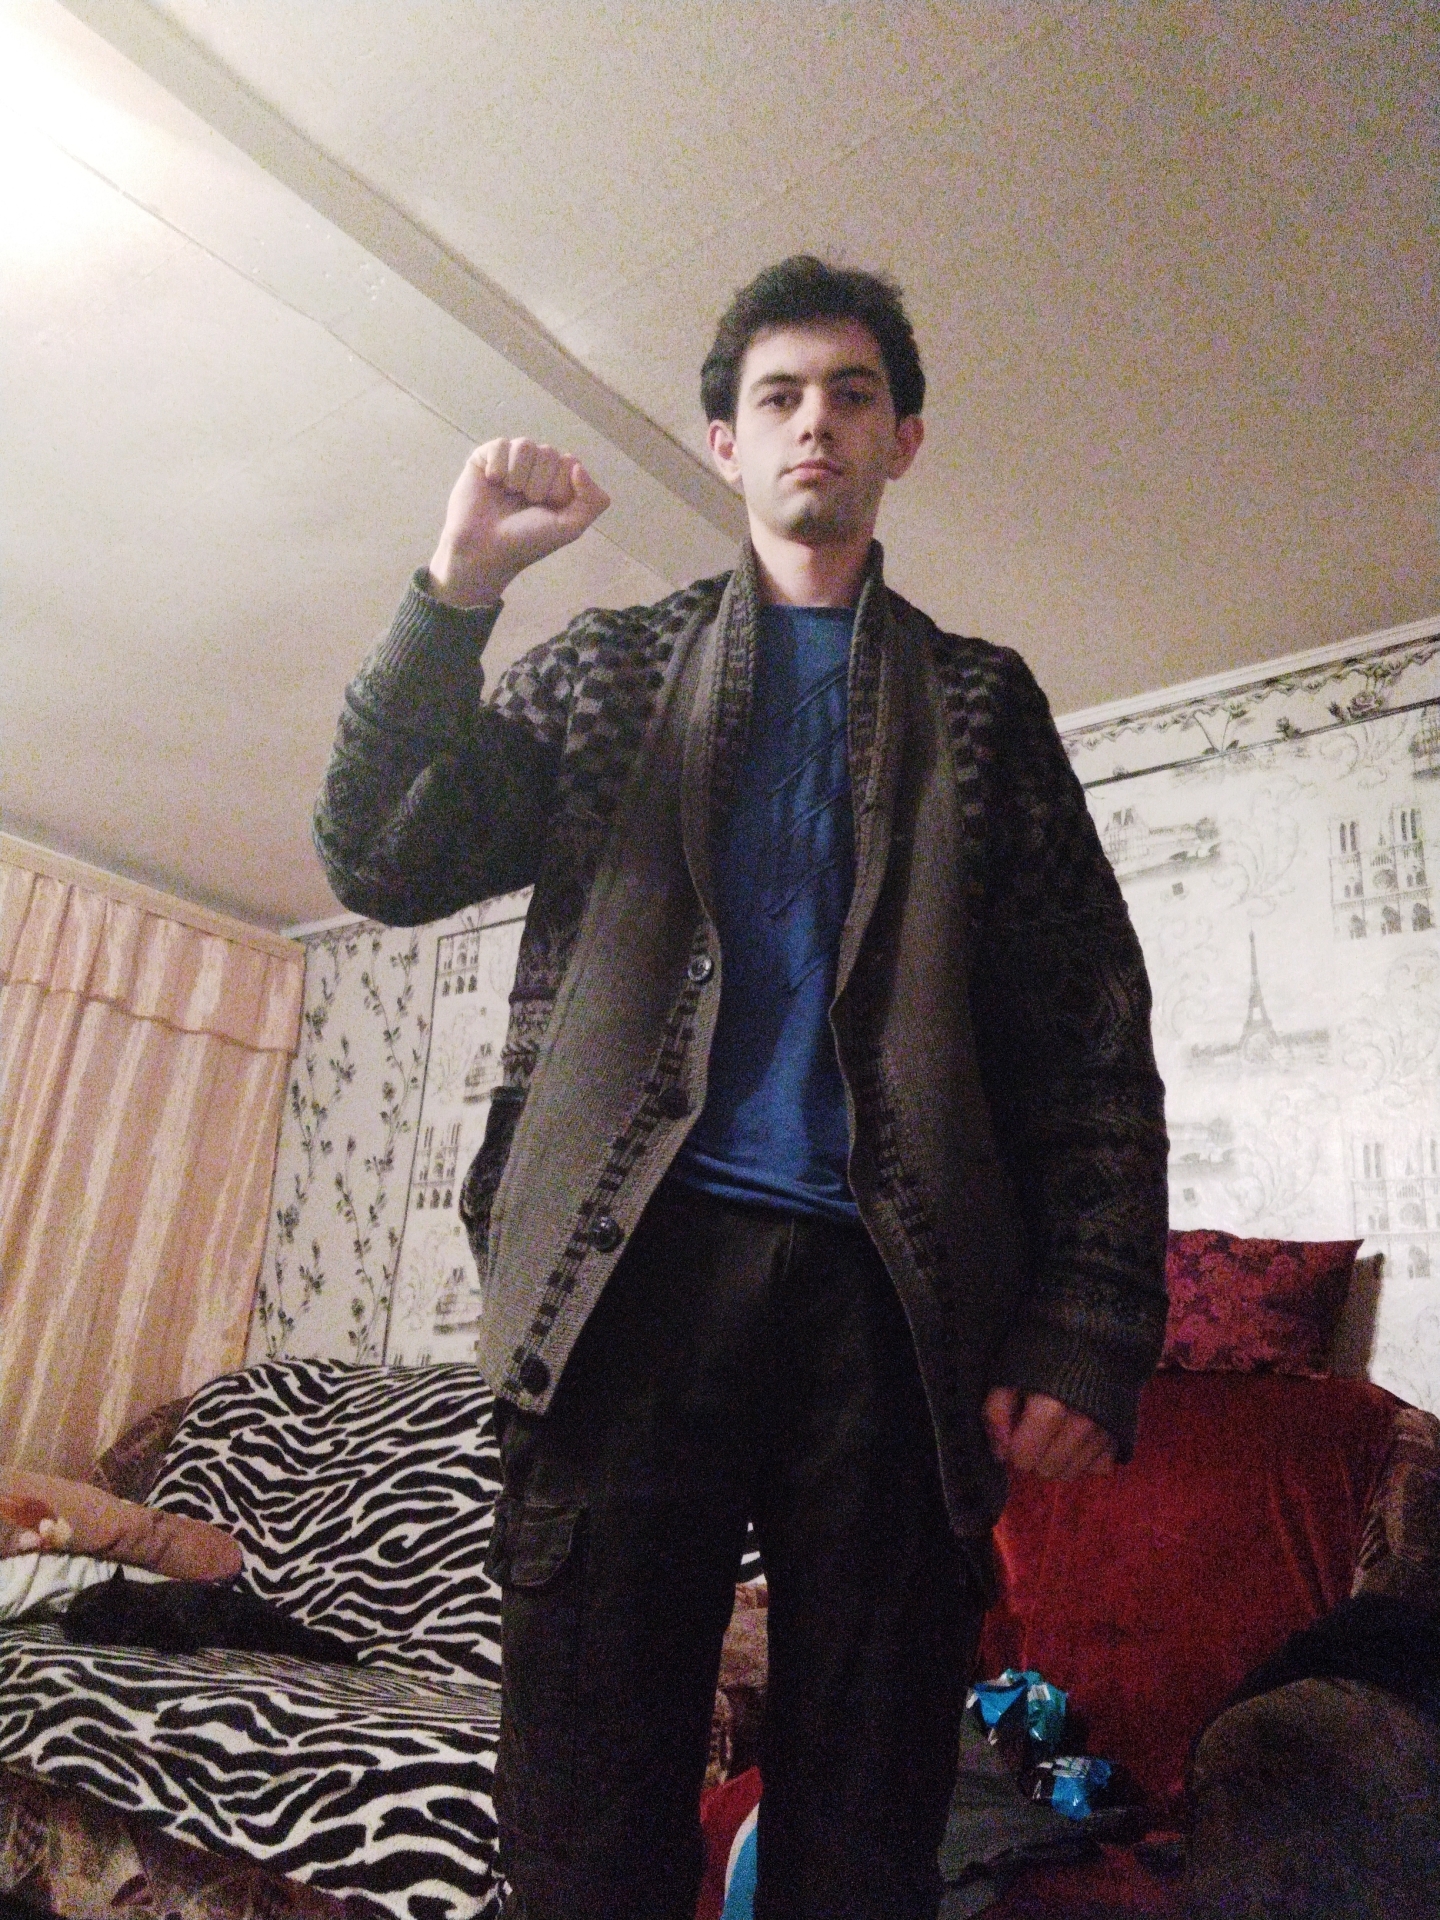
Label: noise